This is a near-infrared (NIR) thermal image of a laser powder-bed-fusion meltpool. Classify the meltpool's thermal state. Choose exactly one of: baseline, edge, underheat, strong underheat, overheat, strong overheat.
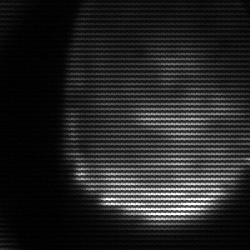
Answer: edge